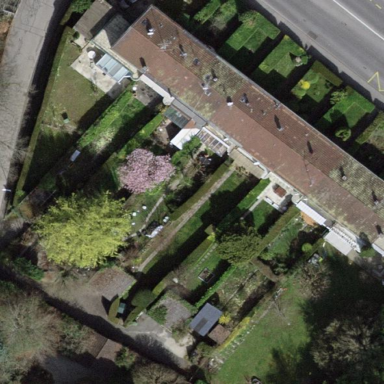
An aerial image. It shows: Garden enclosed by fence.